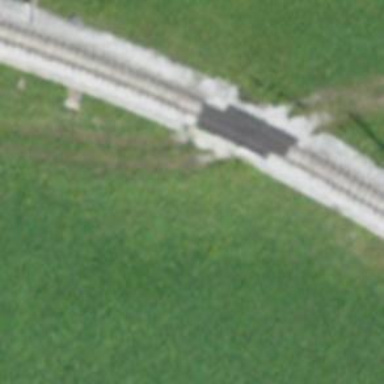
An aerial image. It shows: Railway level crossing.